Question: Good morning,
I have a web page in which you can rate systems.

I created a javascript to dynamically add new systems to be evaluated and to remove them. The problem is that I have to manually change the radio buttons names, so they don't become one giant radio button.
When adding new buttons it's easy to just change the name of the new radio-buttons from radio-button-0 to radio-button-1. But, when removing, I have to rename all items, or there will be gaps (radio-button-0 and radio-button-2 exist, but not radio-button-1).
In the other hand, selects don't have to be renamed. They will just be selected in separate and I can check their value later as an array easily.
I was wondering if there's anyway to create a select item, but change its appearance so it will look like a radio button. Or if there's any easy way to create new radio-buttons without them grouping together (It also can be a jQuery approach).
I would rather not use <URL>.
Thank you,
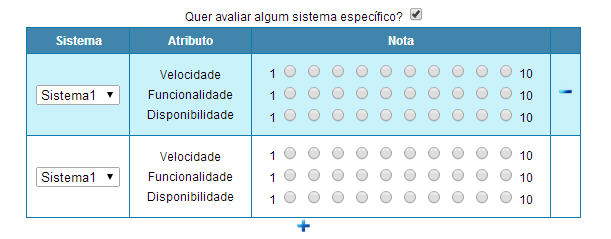
Answer: The only things you can style about an a '<select>' + '<option>' are 'background-color' and 'color'.
The easiest way to accomplish what you want is probably to use some sort of a plugin. Either that, or you could possibly write some sort of script that populates X amount of radio buttons with an incrementing name to go under each tag with the class Y.